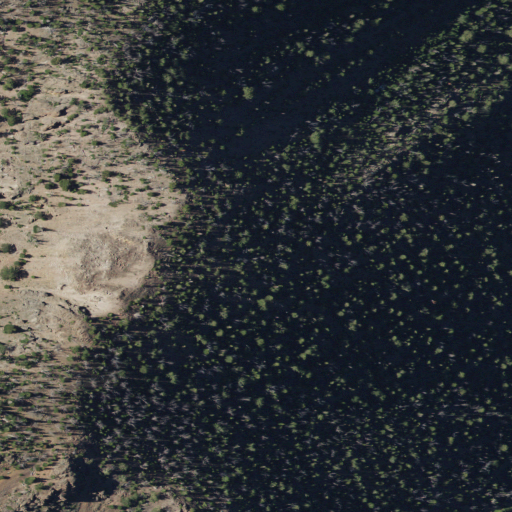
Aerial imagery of mountain in Idaho named Warren Mountain containing evergreen forest and shrub